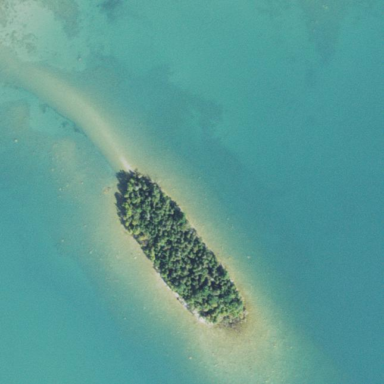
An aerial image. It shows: Islet.